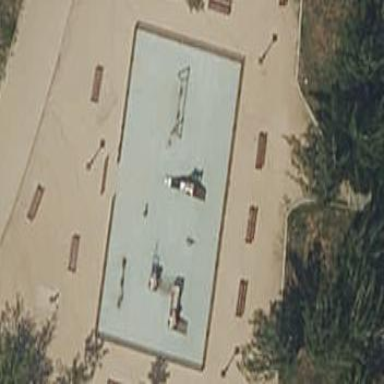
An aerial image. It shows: Playground area for leisure activities on the land.